Question: I'm trying to assign a block of javascript in Shortcut Manager,
'''
chrome.tabs.getSelected(null, function(tab) {
alert (tab.url);
});
'''
When it's executed, it tells me chrome.tabs was undefined,
So I tried to execute it in the development panel:

What could be missing here ? An internal js library needs to be loaded ?
Chrome version: 'Version 21.0.1180.89 (154005)'
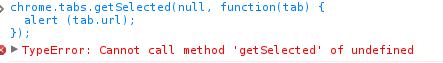
Answer: I think 'chrome.tabs' can only be accessed inside extensions, so you wouldn't be able to access it from the dev tools or in your shortcut.